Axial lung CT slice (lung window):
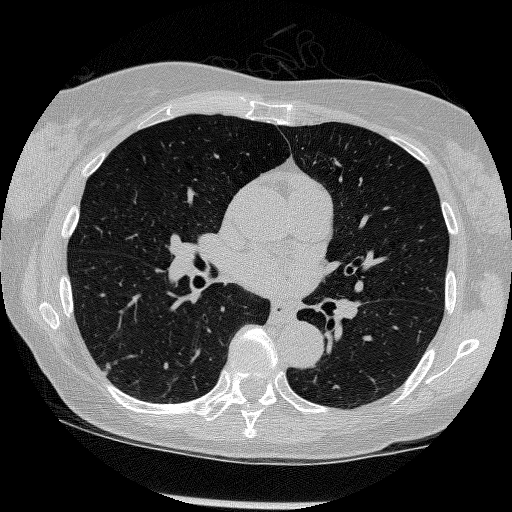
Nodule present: no